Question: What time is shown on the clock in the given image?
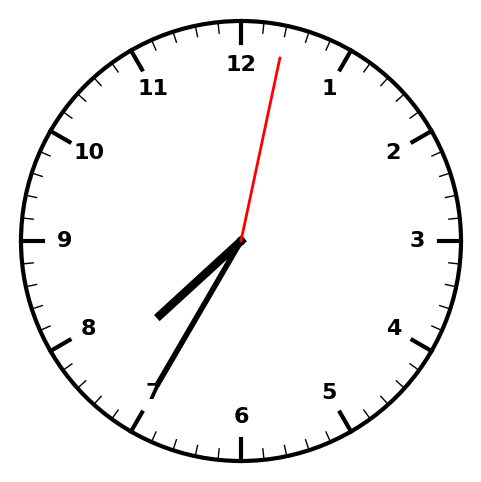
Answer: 07:35:02